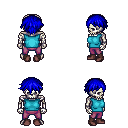
a pixel art fantasy rpg character, male body template, skeleton, teal sleeveless shirt, magenta pants, blue short bangs hairstyle, maroon shoes, four views (front, back, left, right), 2x2 character sprite sheet, small pixel art, hard edges, no anti-aliasing